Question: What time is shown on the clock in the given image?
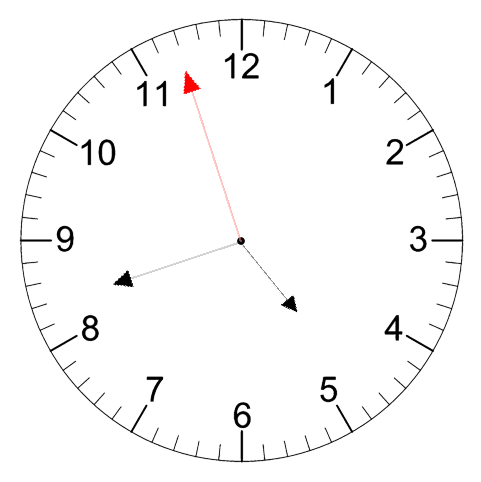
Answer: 04:41:57